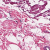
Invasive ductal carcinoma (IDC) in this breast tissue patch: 0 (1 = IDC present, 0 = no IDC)